Aerial crown-view tile of a tropical tree (Barro Colorado Island, Panama), acquired 20250512:
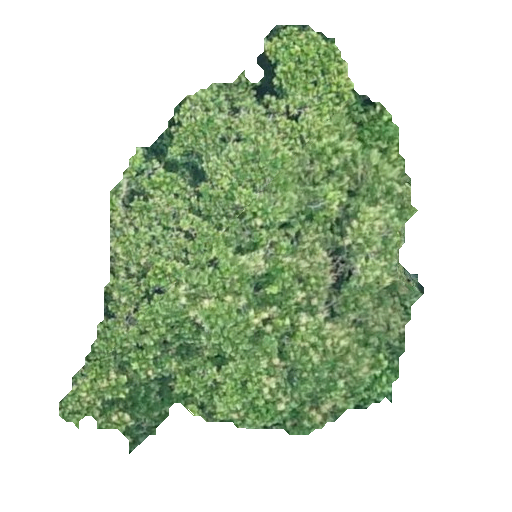
Species: Anacardium excelsum
GBIF accepted scientific name: Anacardium excelsum
Crown area: 146.41 m²